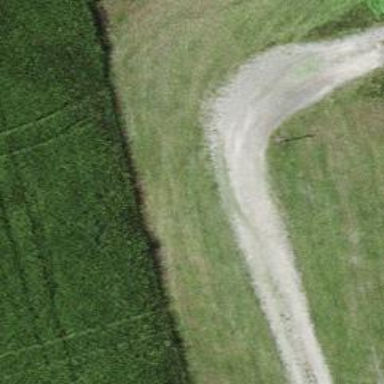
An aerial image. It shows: Compacted track with grade2 level.